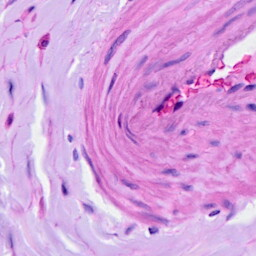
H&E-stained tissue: Ovarian